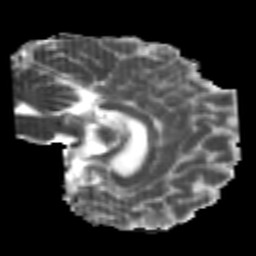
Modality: MD
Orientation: sagittal
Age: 20
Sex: female
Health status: healthy
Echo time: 0.074 s